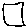
Label: square